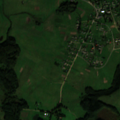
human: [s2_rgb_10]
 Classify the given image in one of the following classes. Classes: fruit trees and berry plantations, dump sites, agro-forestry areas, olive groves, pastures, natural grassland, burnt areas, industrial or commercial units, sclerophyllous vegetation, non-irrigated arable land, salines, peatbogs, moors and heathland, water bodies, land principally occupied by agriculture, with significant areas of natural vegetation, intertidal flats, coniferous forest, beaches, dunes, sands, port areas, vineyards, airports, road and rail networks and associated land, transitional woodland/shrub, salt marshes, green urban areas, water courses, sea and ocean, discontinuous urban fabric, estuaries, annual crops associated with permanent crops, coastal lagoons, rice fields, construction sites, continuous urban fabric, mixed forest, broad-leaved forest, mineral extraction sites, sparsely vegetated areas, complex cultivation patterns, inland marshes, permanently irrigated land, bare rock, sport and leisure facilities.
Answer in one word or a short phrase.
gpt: discontinuous urban fabric, pastures, complex cultivation patterns, broad-leaved forest, coniferous forest